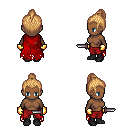
a pixel art fantasy rpg character, female body template, human, dark skin, red tattered cape, red pants, light blonde short topknot hairstyle, gold gloves, black shoes, dagger, four views (front, back, left, right), 2x2 character sprite sheet, small pixel art, hard edges, no anti-aliasing